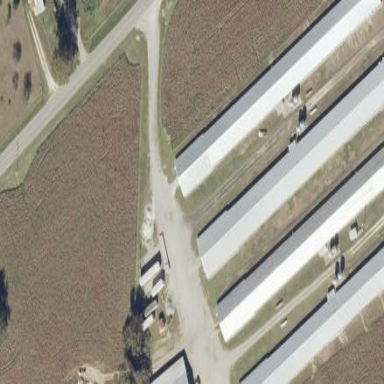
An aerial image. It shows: Farm auxiliary building.